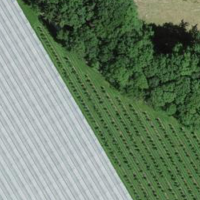
EUNIS habitat code: 52
Species observed at this site:
Sinapis alba